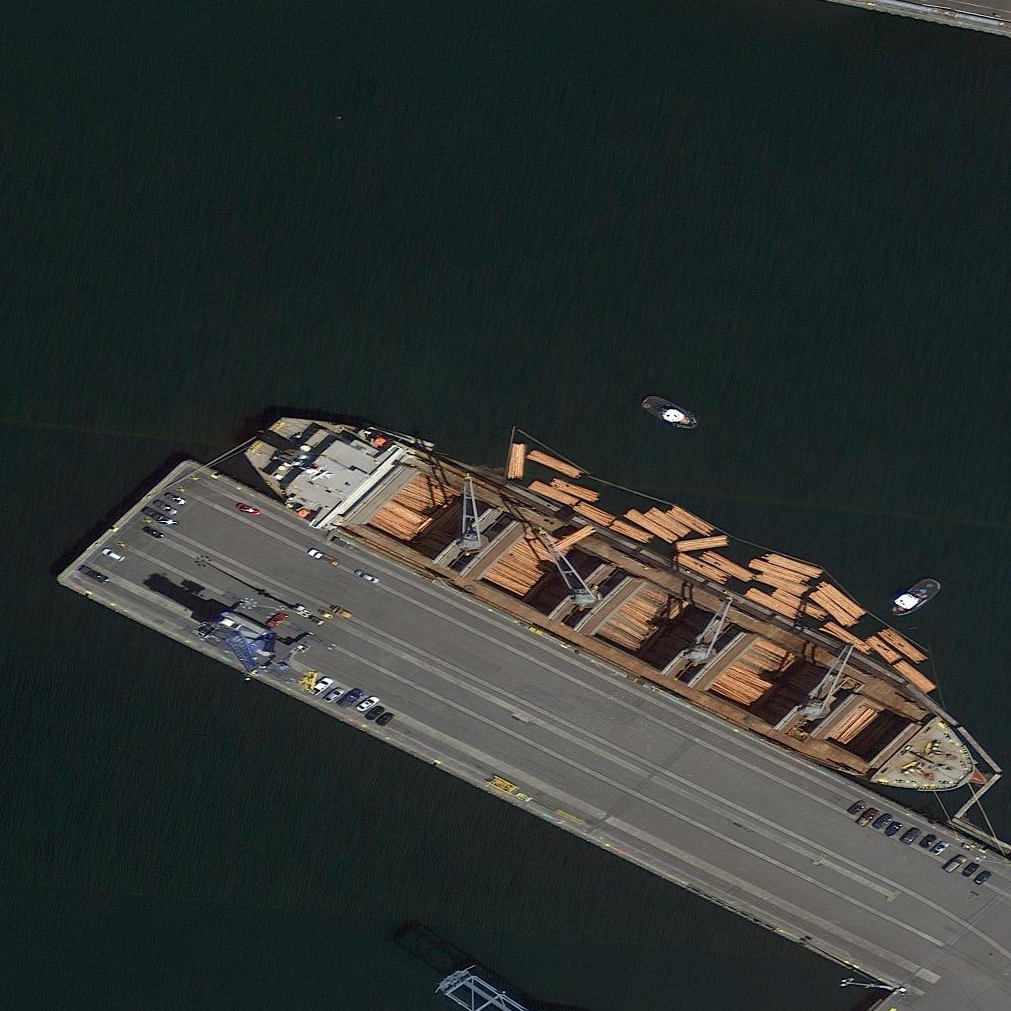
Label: Cargo_ship